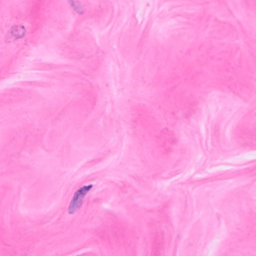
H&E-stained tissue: Breast